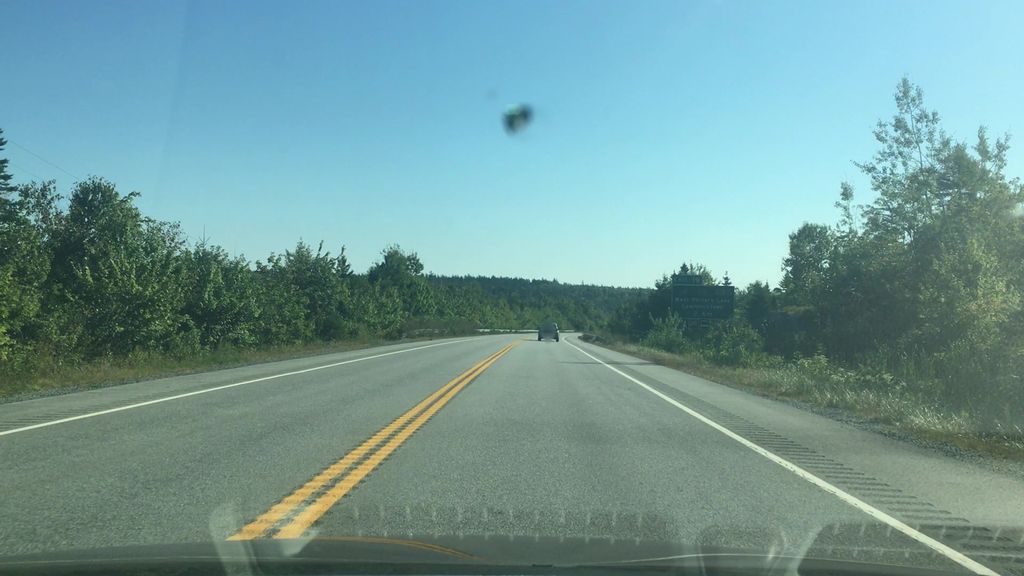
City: halifax